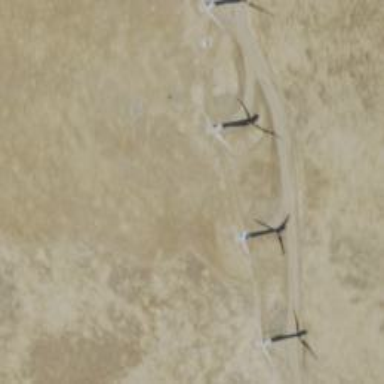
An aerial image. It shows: Wind generator with Vestas wind turbine.